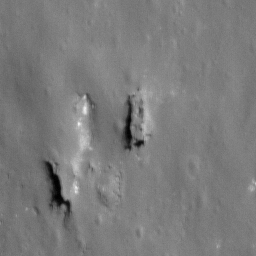
Pit: Proclus 1a
Host crater: Proclus
Host type: impact_melt
Lunar coordinates: latitude 16.297, longitude 46.894